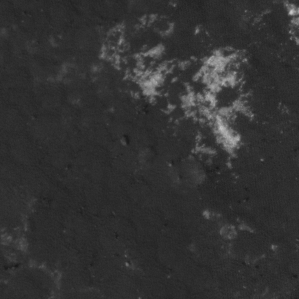
Label: non_frost